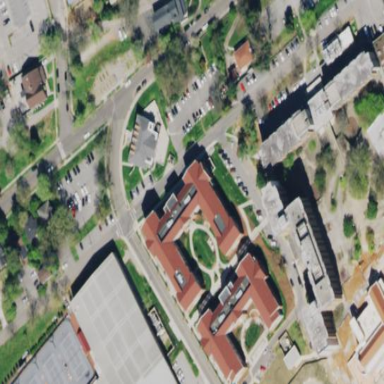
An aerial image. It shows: Dormitory building.